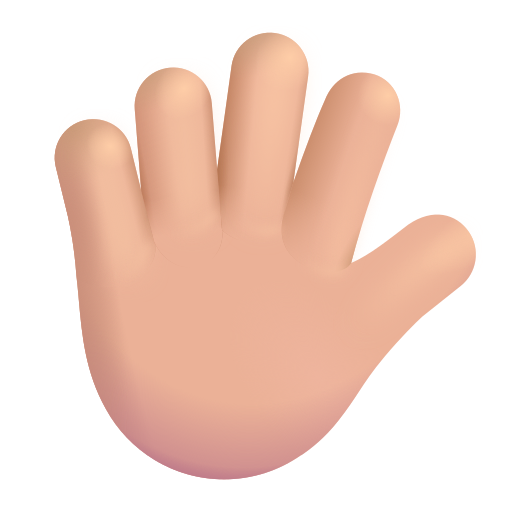
hand with fingers splayed color  light